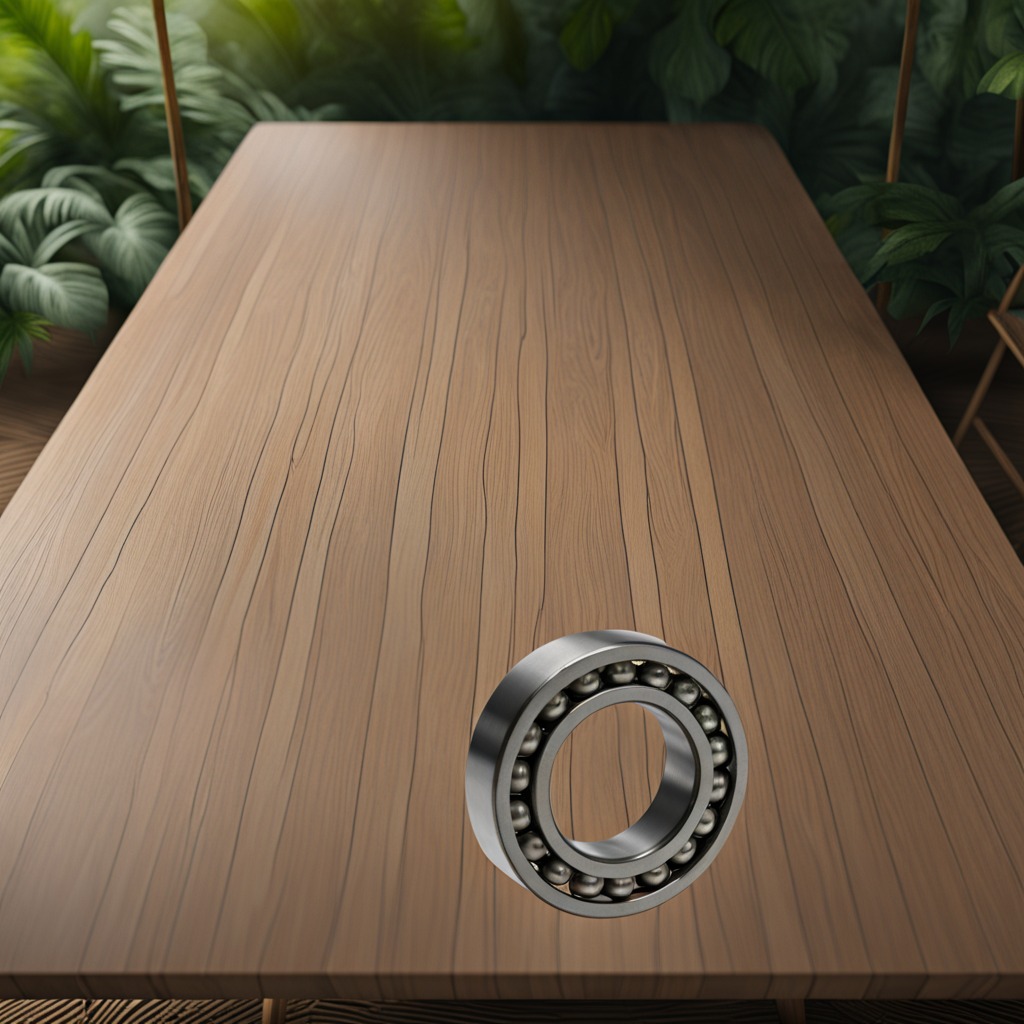
A metal ball bearing is lying on a wooden table inside a jungle field workshop tent.